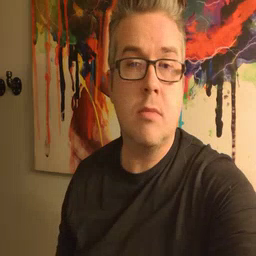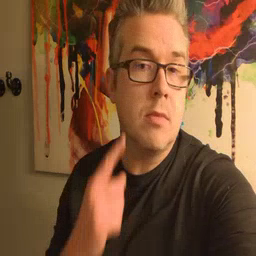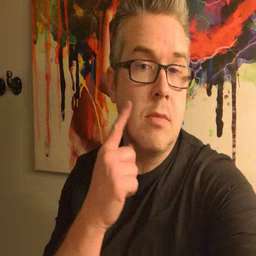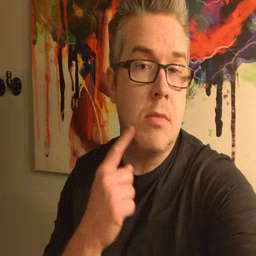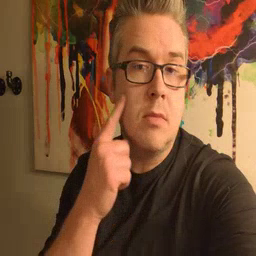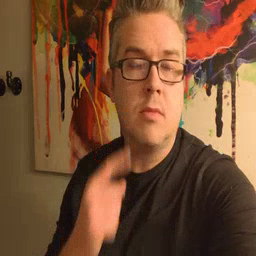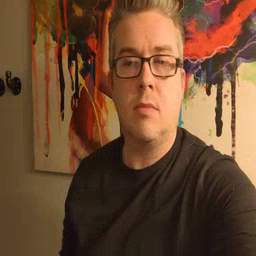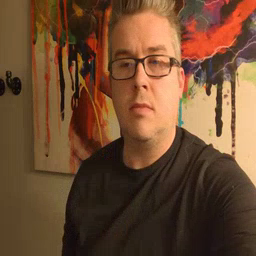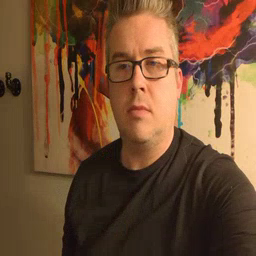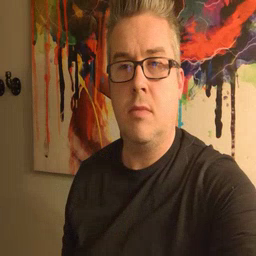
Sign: cheek